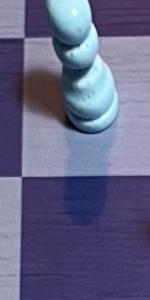
Label: Empty